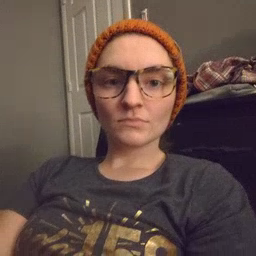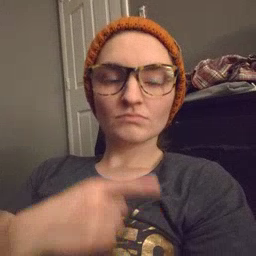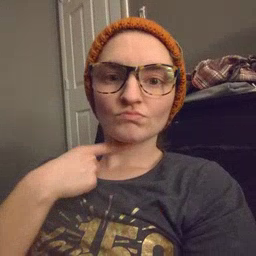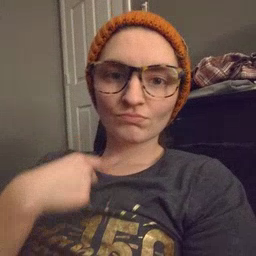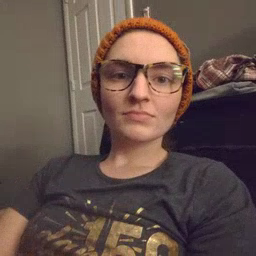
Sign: thirsty